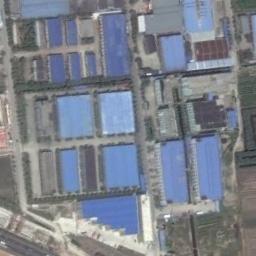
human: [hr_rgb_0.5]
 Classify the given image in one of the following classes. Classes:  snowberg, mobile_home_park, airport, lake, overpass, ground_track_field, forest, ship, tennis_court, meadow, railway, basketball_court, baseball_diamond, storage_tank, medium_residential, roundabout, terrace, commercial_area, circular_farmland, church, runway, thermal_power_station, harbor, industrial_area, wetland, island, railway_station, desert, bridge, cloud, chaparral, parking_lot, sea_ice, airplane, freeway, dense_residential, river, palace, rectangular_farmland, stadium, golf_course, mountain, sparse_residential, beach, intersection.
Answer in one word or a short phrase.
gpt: industrial_area